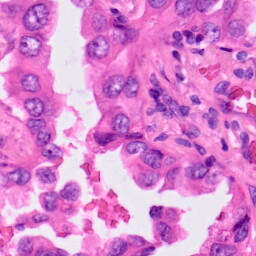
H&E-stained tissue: Lung